Interaction volume radius: 5 \u00c5
Interaction volume height: 30 \u00c5
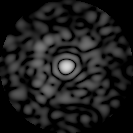
Disorder parameter: 0.8217